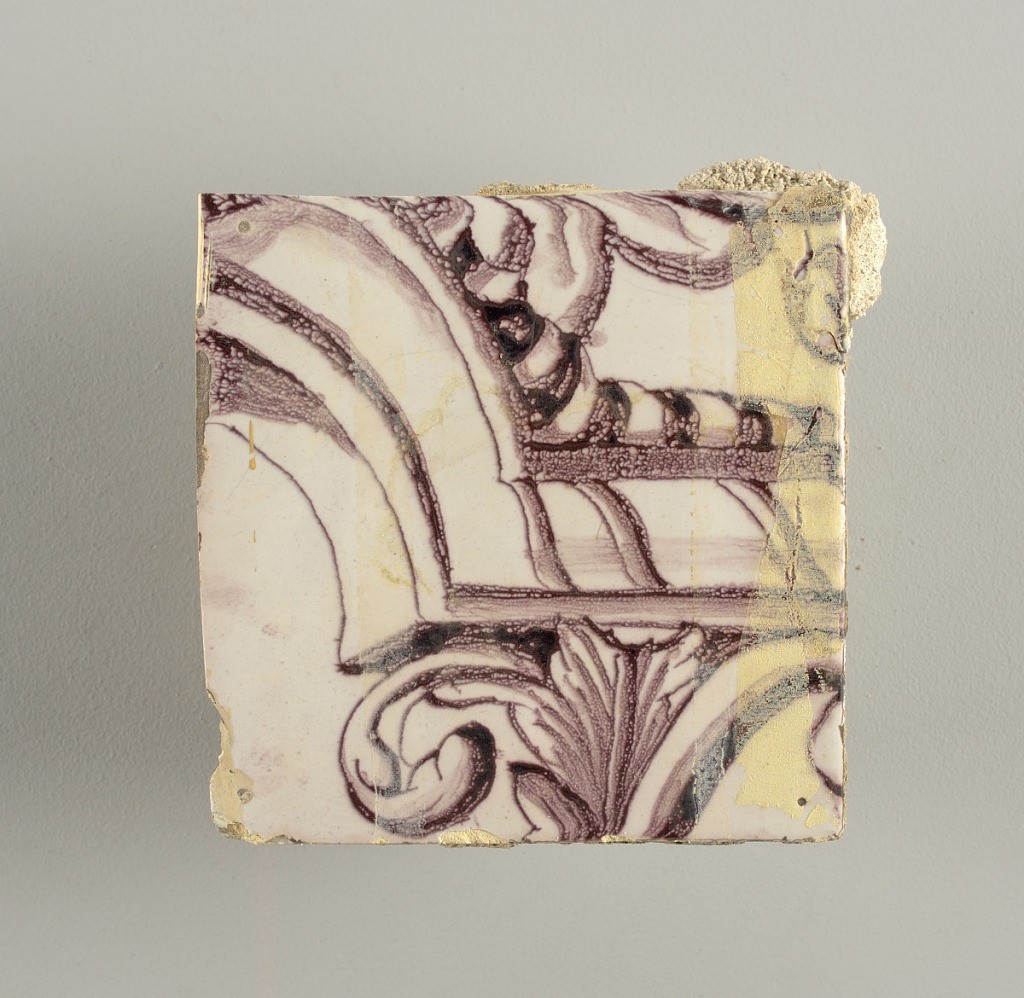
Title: Tile wall facing
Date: ca. 1725
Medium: Tin-glazed earthenware, underglaze
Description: Horizontal rectangle.  Thirty tiles wide and twenty-three tiles high with opening for fireplace eleven tiles wide and ten high.  Foliage arabesques disposed about three vertical axes from which are emphazised by urns at center and right, and at left by the figure of a standing woman carrying an infant on her arm and accompanied by two children.